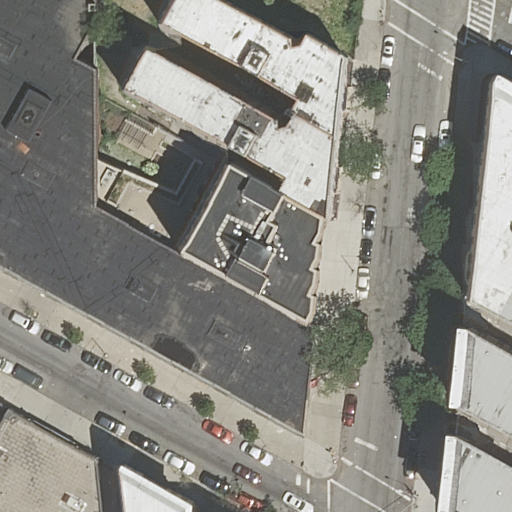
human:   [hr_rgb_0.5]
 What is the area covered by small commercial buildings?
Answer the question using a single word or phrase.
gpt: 0m2

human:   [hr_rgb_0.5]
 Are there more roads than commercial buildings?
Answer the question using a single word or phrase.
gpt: yes

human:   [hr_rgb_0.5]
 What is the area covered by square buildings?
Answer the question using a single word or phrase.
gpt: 0m2

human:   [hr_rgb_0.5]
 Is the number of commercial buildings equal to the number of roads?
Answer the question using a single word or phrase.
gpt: no

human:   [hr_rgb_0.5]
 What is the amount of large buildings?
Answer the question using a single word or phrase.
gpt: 3

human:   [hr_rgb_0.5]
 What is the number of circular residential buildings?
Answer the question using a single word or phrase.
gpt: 0

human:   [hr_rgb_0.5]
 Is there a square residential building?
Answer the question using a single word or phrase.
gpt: no

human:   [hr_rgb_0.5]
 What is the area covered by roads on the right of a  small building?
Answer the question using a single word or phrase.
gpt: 0m2

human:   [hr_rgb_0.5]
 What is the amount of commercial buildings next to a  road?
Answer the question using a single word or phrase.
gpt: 0

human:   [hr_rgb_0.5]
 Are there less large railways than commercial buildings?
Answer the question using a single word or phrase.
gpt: no

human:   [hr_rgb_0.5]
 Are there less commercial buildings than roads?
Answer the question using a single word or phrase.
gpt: yes

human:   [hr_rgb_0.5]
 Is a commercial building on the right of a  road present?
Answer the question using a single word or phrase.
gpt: no

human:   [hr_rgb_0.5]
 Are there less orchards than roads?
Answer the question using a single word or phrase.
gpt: yes

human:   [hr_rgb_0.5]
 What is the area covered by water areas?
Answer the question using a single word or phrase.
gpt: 0m2

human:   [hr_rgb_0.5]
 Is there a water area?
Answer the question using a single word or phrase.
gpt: no

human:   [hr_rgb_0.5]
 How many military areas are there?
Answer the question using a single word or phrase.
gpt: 0

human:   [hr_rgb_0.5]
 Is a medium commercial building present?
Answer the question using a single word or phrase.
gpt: no

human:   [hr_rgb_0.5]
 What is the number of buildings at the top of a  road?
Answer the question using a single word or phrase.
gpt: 3

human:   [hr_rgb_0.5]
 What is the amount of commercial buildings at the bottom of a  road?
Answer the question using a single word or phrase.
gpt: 0

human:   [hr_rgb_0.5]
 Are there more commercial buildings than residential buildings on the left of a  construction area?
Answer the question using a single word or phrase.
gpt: no

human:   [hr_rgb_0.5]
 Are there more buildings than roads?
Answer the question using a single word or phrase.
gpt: yes

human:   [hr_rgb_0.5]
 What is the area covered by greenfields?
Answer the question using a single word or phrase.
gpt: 0m2

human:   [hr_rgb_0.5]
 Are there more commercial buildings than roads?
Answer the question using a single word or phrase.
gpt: no

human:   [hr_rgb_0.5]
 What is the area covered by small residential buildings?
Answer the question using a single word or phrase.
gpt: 64m2

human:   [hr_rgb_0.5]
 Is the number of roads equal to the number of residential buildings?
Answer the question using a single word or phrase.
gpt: no

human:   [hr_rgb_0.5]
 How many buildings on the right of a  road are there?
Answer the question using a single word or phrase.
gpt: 2

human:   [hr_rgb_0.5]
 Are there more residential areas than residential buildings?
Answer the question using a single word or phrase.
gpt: no

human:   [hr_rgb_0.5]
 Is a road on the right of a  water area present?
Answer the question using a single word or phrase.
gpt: no

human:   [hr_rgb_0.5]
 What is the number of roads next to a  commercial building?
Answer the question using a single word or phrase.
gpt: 0

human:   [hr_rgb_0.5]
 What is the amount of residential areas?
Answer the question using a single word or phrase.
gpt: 0

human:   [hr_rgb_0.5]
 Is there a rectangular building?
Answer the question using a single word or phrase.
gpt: yes

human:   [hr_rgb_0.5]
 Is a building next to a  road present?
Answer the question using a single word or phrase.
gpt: yes

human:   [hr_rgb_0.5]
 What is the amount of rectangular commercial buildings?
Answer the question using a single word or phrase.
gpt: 0

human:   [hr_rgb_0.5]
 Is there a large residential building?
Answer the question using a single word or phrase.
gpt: yes

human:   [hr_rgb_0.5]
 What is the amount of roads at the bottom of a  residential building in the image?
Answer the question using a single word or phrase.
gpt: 1

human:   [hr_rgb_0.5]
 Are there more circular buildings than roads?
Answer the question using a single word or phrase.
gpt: no